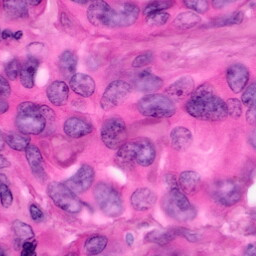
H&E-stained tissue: Pancreatic